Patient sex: M
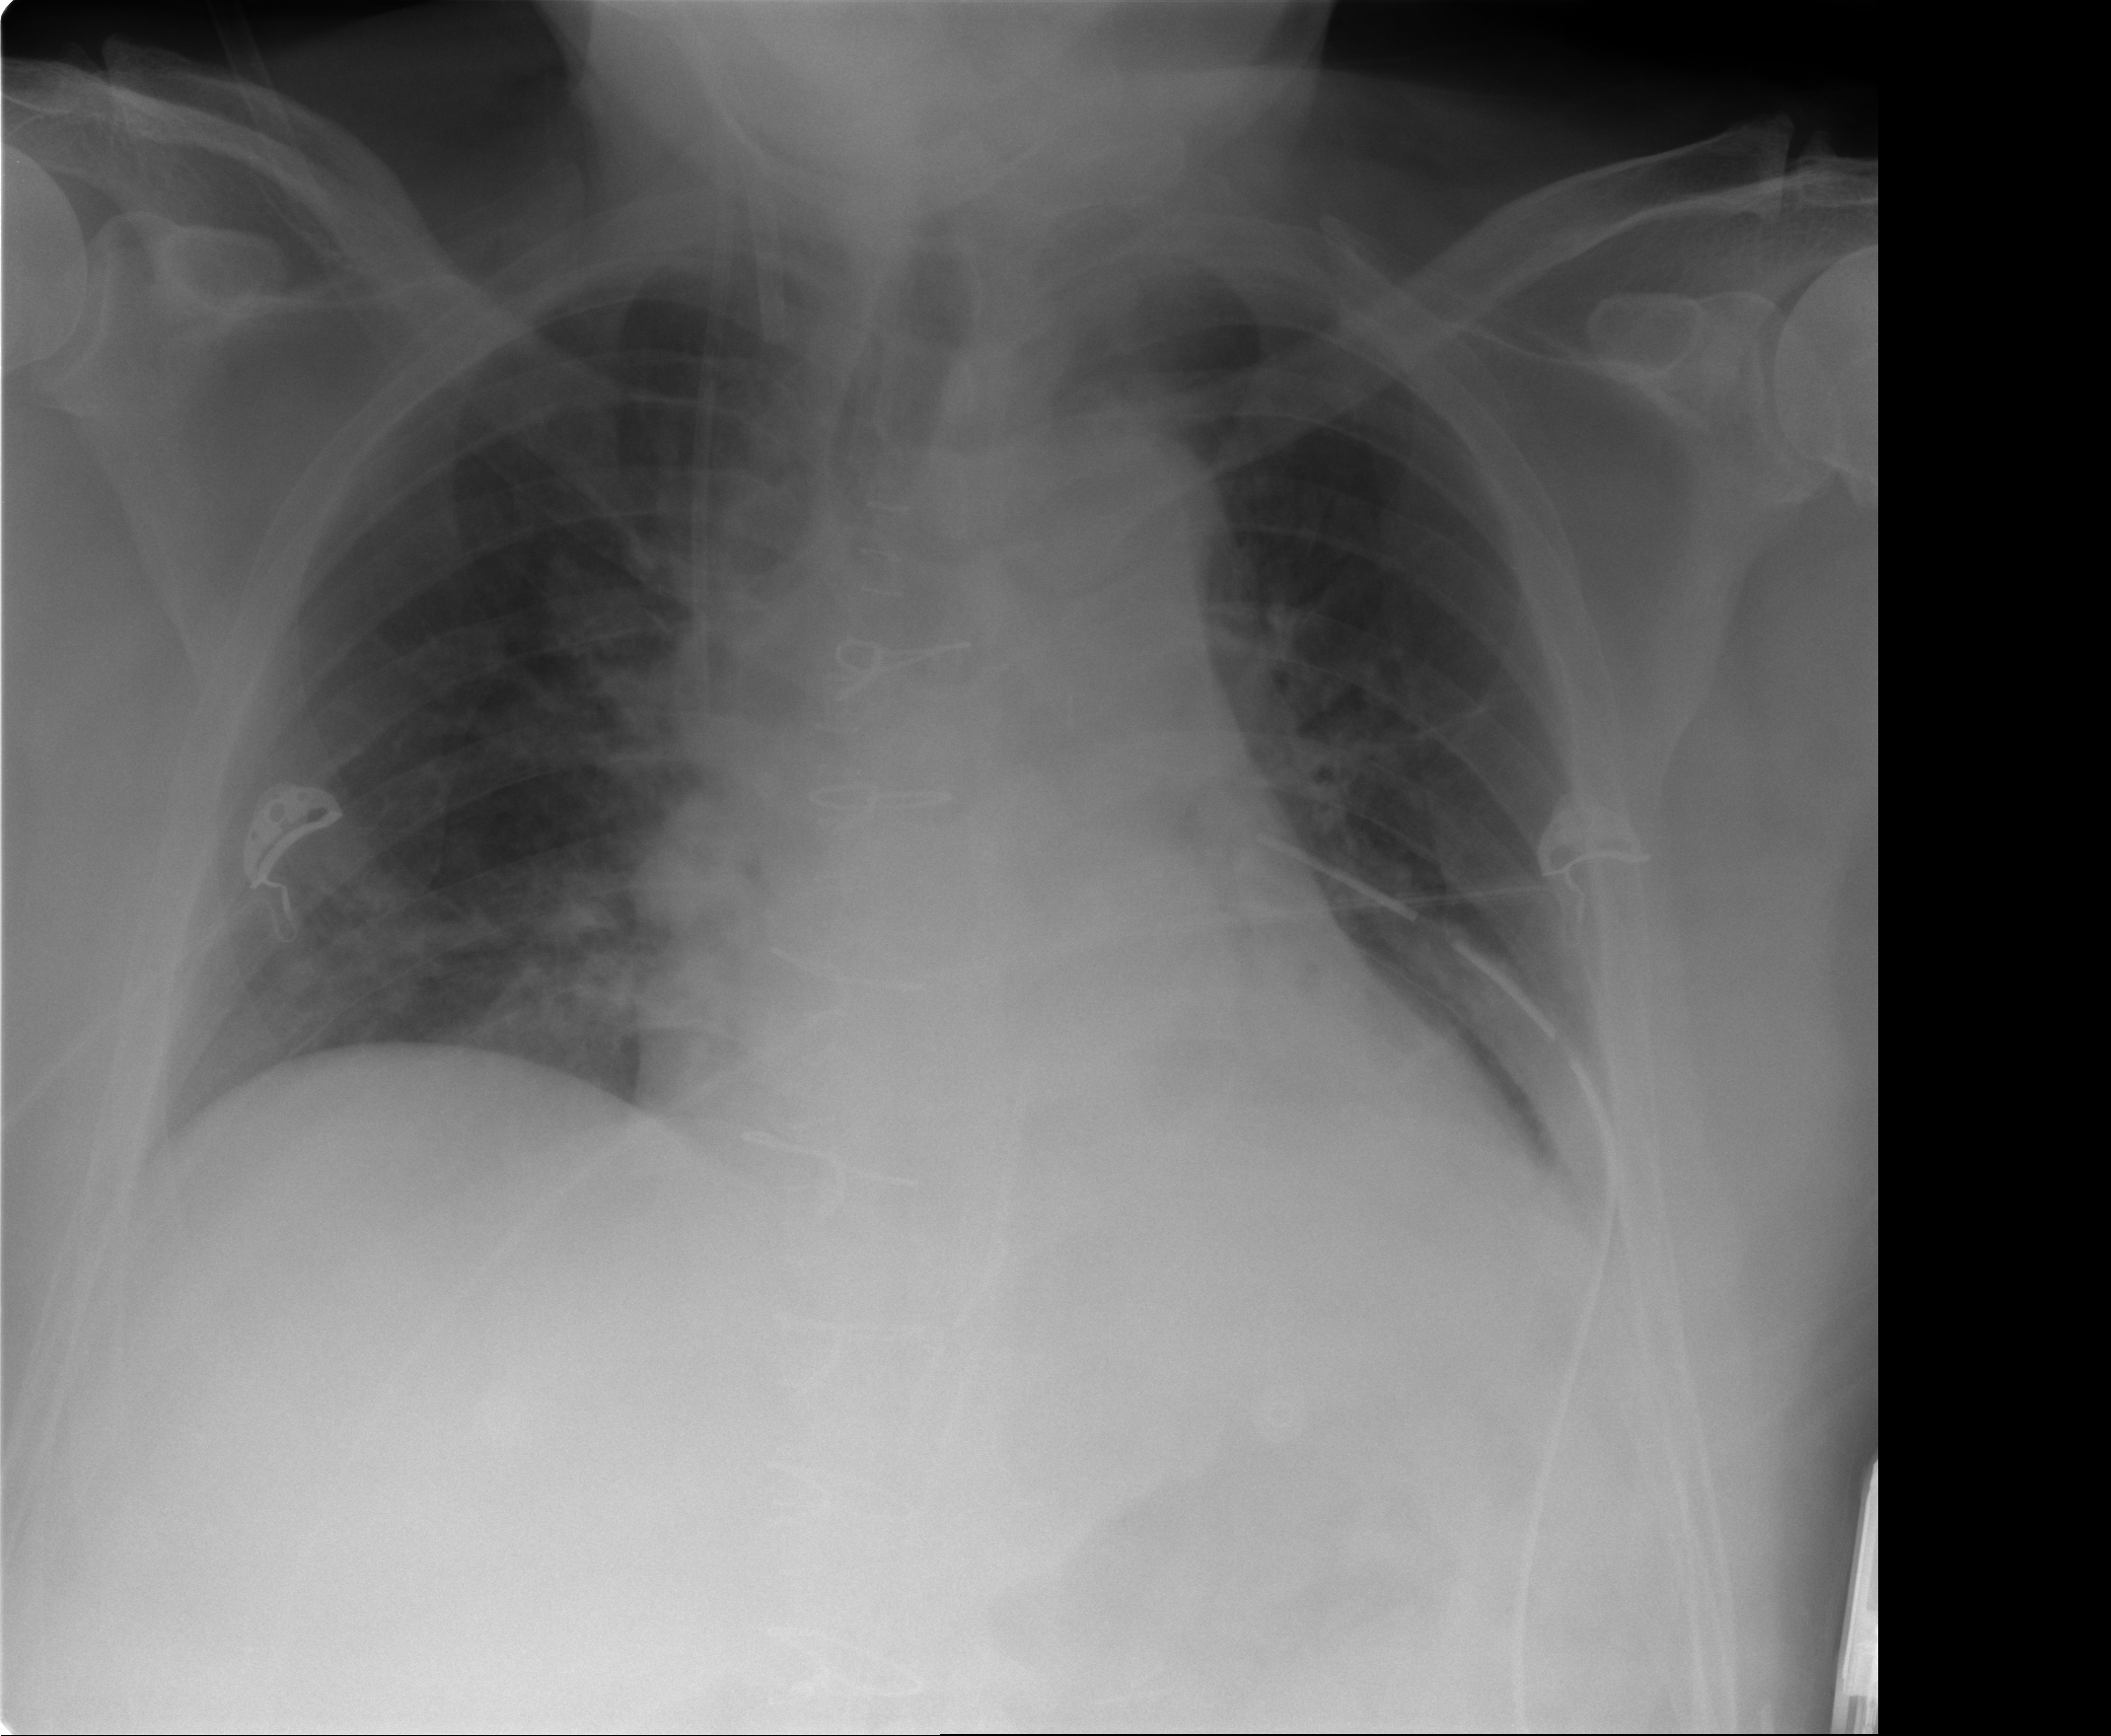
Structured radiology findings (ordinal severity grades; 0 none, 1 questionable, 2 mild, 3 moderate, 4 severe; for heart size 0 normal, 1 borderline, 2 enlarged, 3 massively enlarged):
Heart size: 2
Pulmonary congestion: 2
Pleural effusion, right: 0
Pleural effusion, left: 1
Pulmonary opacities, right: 0
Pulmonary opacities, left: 0
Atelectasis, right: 2
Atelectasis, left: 2